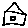
Label: house